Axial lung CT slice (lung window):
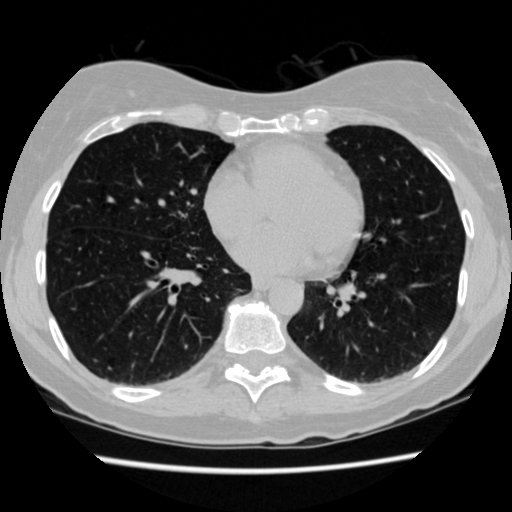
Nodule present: no